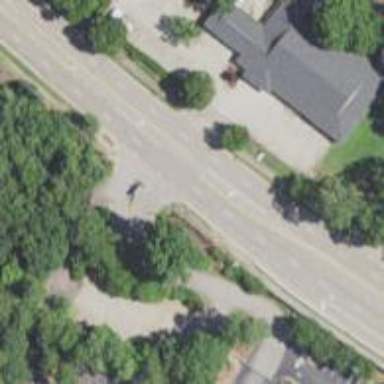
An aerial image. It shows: Primary road with asphalt surface.